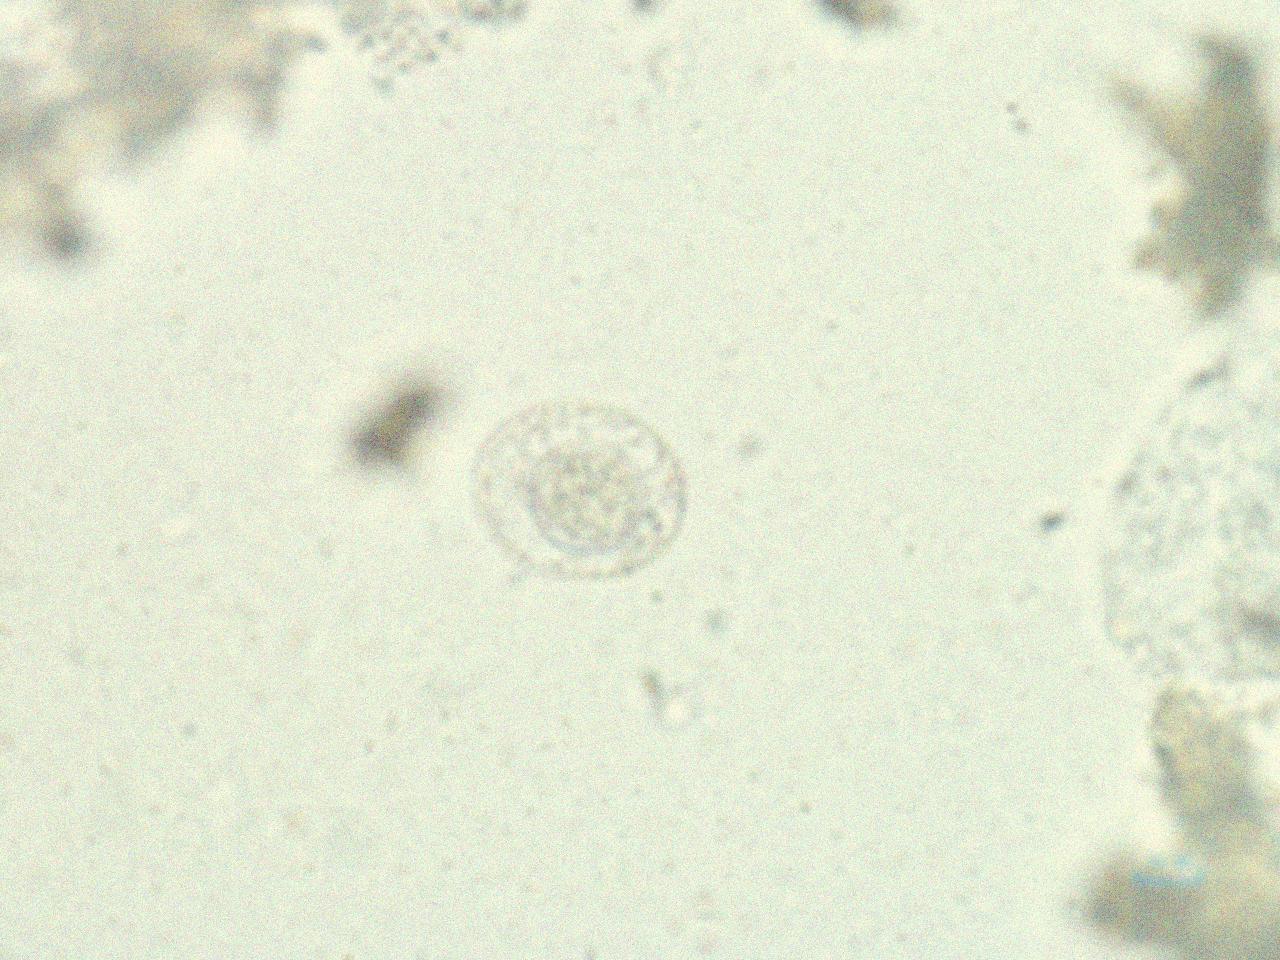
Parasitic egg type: Hymenolepis nana